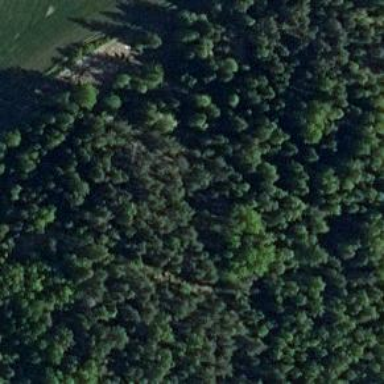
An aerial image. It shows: Cliff in nature.